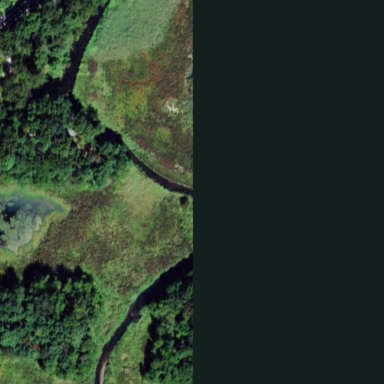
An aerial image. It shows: Marsh wetland.